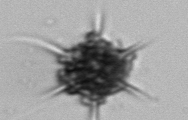
Label: Dictyocha